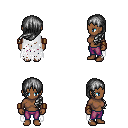
a pixel art fantasy rpg character, female body template, human, dark skin, white tattered cape, magenta pants, gray left-swept hairstyle, leather bracers, four views (front, back, left, right), 2x2 character sprite sheet, small pixel art, hard edges, no anti-aliasing